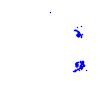
Particle: proton